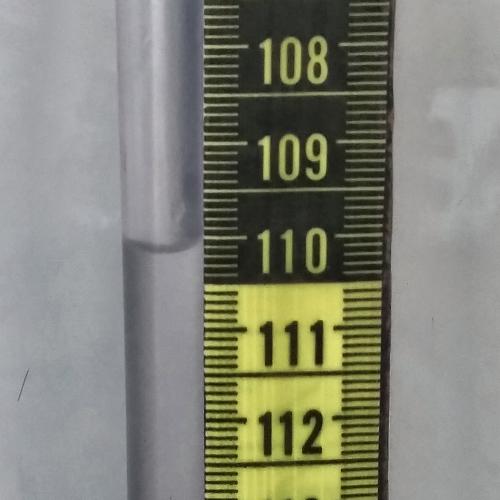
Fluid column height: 110.1 cm